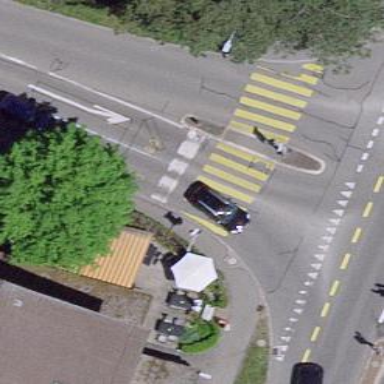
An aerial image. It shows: Marked crossing with pedestrian island.